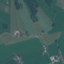
Land use / land cover: Pasture